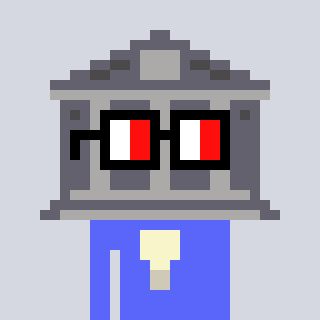
a pixel art character with square glasses with black frames and red eyes, a bank-shaped head and a purple-colored body on a cool background